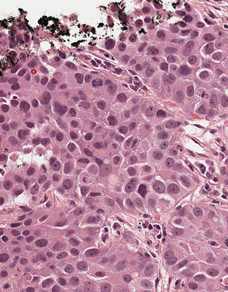
Tumor epithelial tissue: yes
Tumor-associated stroma tissue: yes
Normal tissue: no